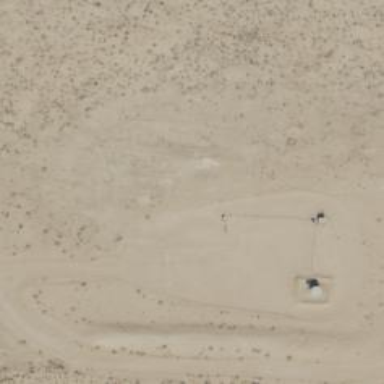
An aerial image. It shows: Petroleum well.